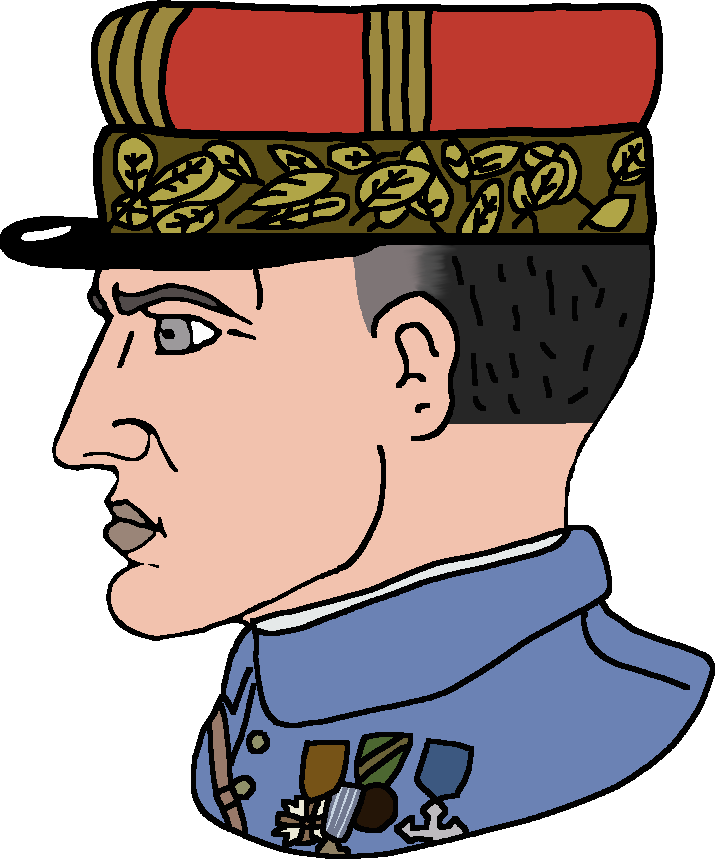
Label: 4_Yes_Chad